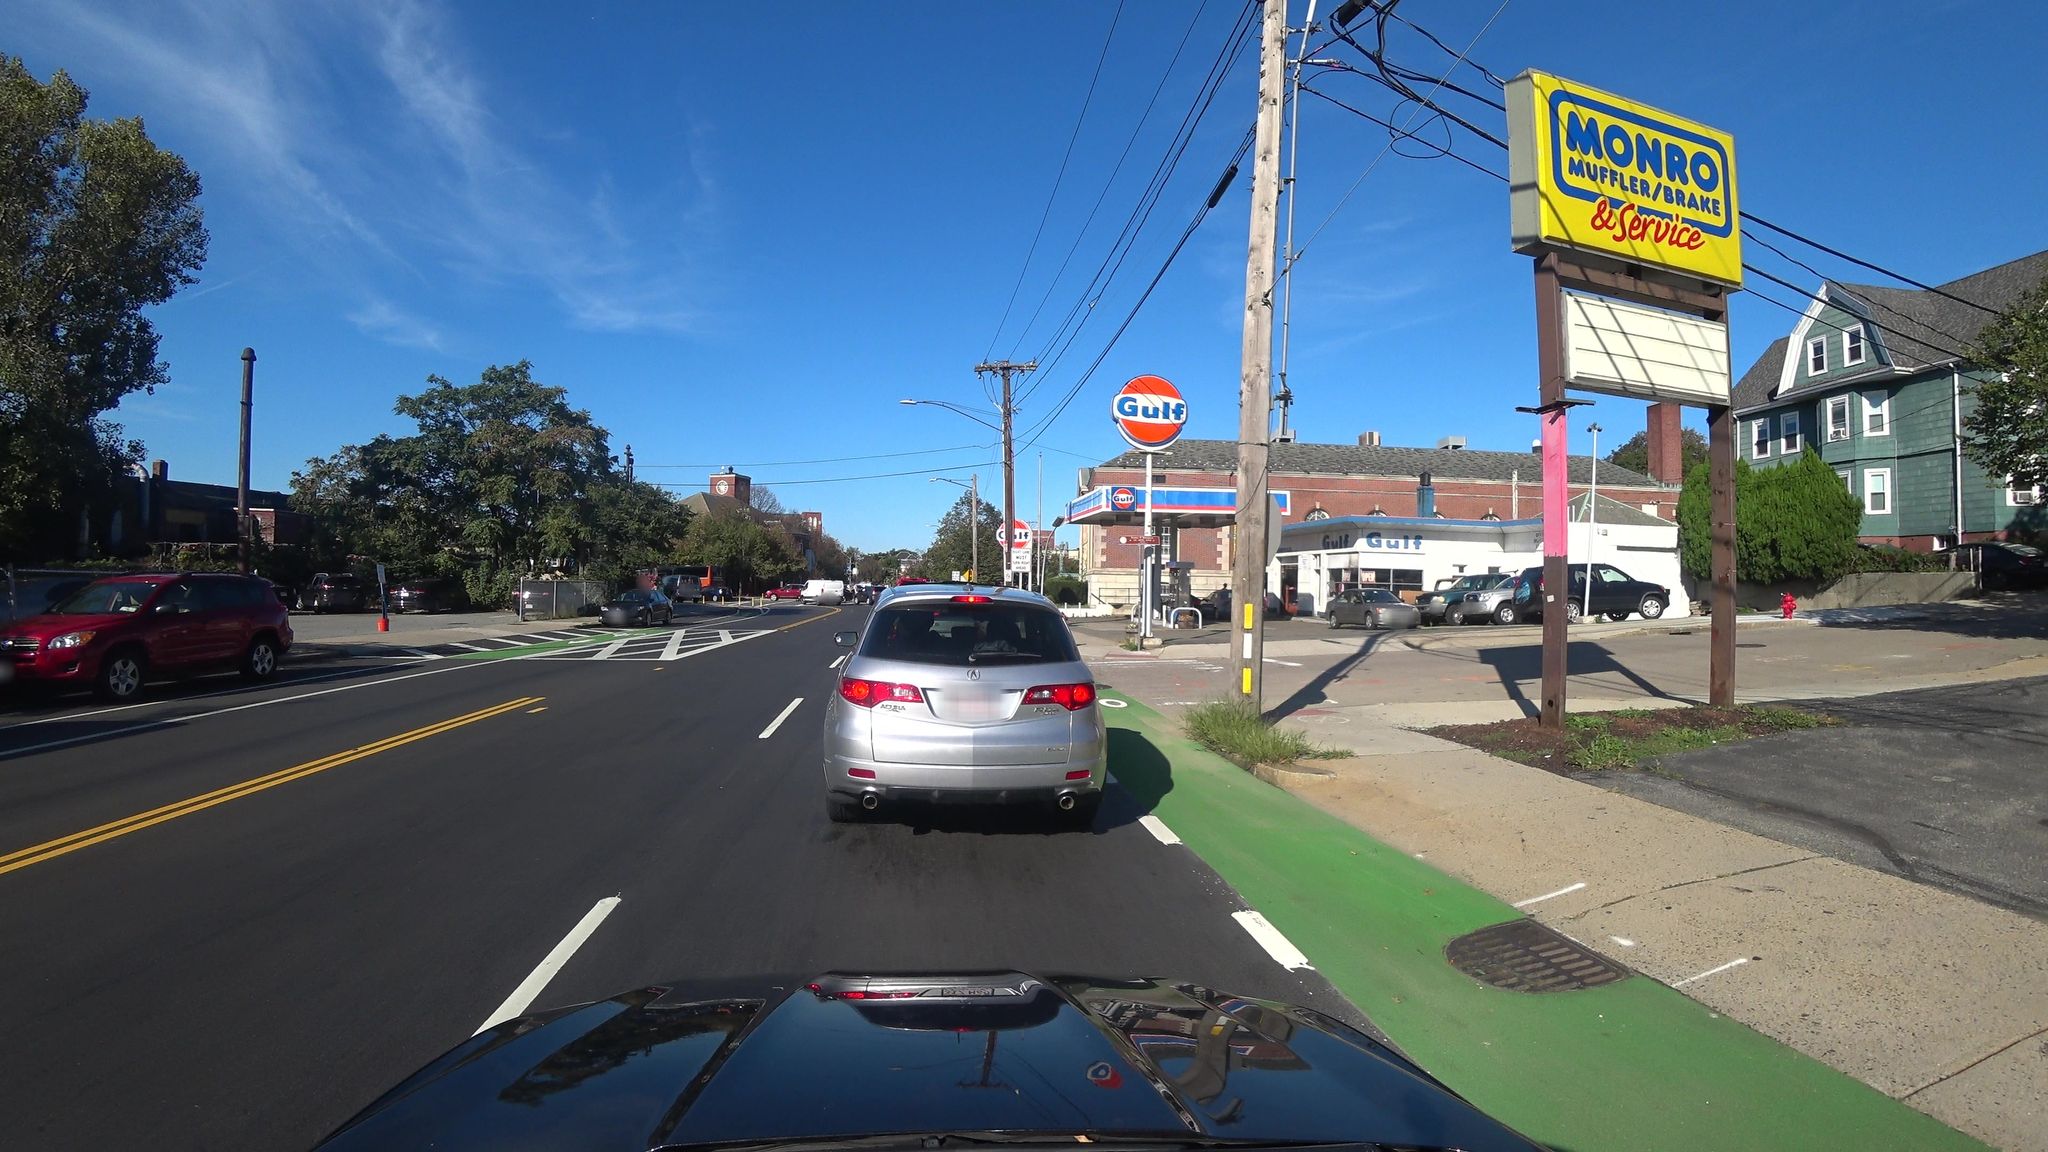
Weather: clear
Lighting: day
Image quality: good
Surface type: driving surface
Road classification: footway
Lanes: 2
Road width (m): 18.3
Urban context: urban centre
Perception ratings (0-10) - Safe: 3.44, Lively: 4.3, Beautiful: 4.59, Boring: 3.06, Depressing: 3.15, Wealthy: 3.64